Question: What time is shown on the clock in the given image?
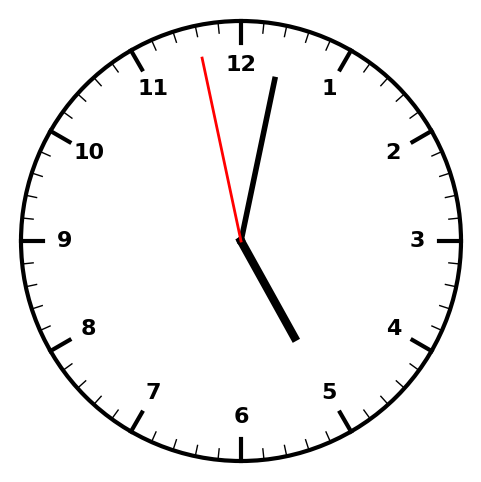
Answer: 05:01:58